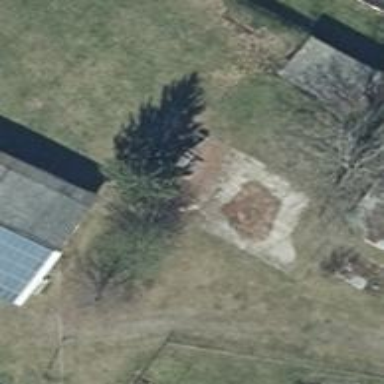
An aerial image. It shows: Landmark tree with broadleaved deciduous leaves.